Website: home-depot
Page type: account-selection
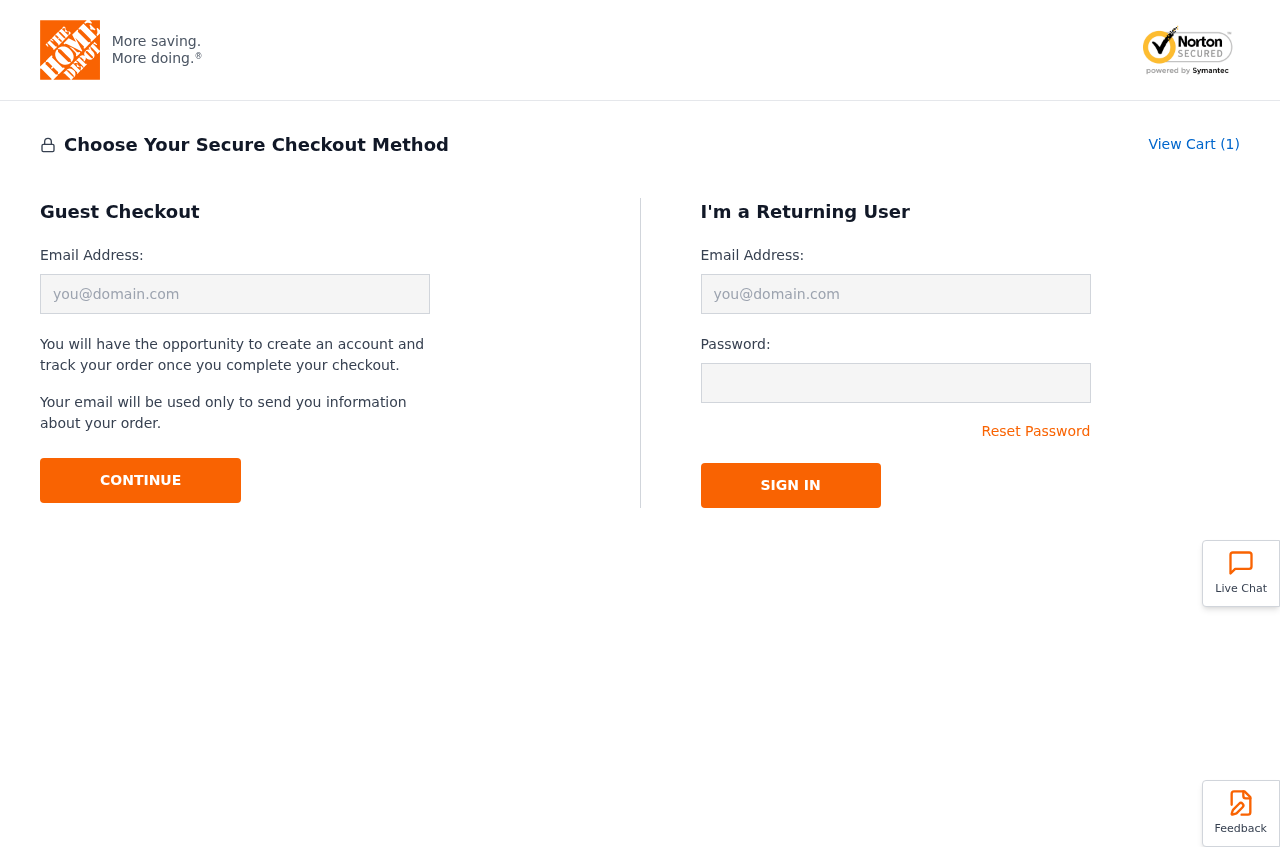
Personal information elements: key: PII_EMAIL
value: kevin.hardy@hotmail.com
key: PII_LOGIN_USERNAME
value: kevin.hardy
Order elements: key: ORDER_NUM_ITEMS
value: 1